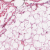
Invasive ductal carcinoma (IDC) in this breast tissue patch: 0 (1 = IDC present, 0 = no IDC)